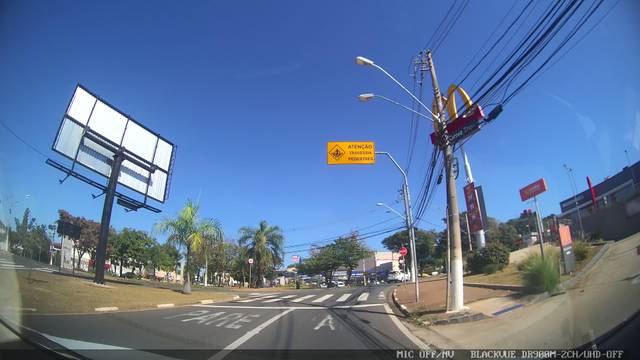
Region: Brazil
Coordinates: -22.872, -47.062